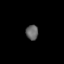
Tissue: lung
Cell type: Others
Senescence score: 0.2181
Nuclear area (px): 180
Mean DAPI intensity: 101.922